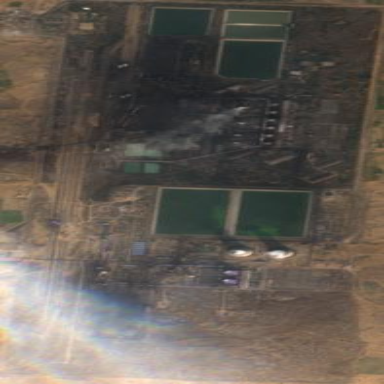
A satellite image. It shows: Industrial area with coal-powered plant.